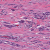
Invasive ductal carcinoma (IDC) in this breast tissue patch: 1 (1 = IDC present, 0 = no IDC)